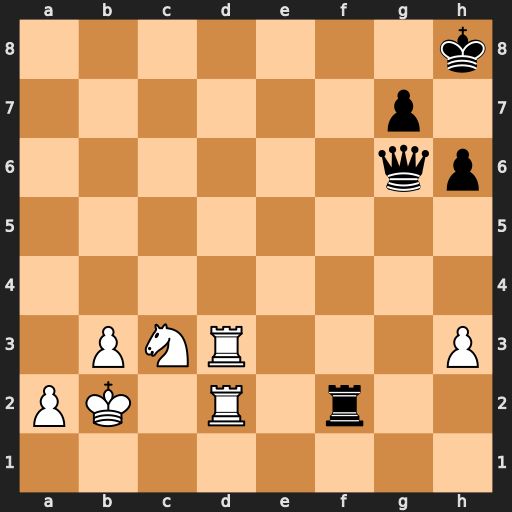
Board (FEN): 7k/6p1/6qp/8/8/1PNR3P/PK1R1r2/8
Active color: w
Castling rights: -
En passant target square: -
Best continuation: Rd8+ Kh7 Rxf2